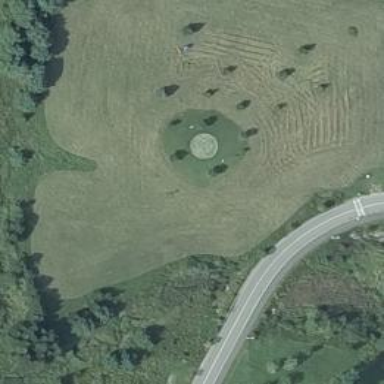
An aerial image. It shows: Maze attraction.